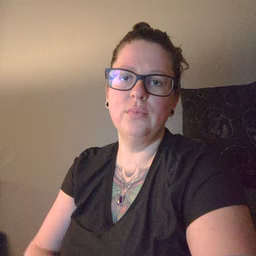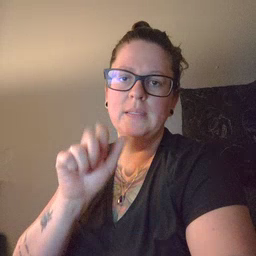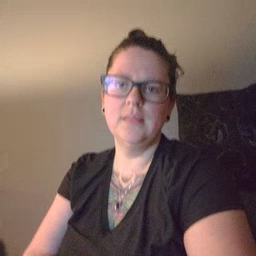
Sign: pizza